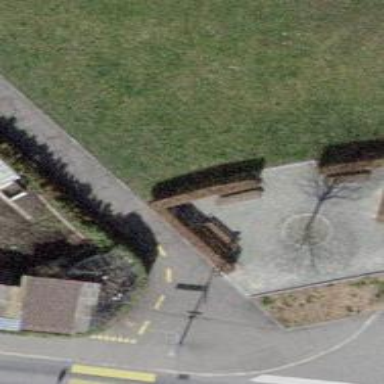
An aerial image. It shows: Brown bench in the vicinity.